Question: I'm trying to implement a dropdown menu on angular. So far I got the list of items to print out, but it looks like the following image:

Simply put, it has no style applied to it. Here's what my code looks like.
index.jade
'''
!!!
html
head
script(src='https://ajax.googleapis.com/ajax/libs/angularjs/1.0.6/angular.min.js')
script(src='js/lib/uibootstrap/ui-bootstrap-tpls-0.6.0.min.js')
...(skip)
body(ng-app="appName")
div(ng-controller="controllerName")
div(class="parent")
span(class="dropdown")
span(class="dropdown-toggle") EBOOKS
ul(class='dropdown-menu')
li(ng-repeat='item in ebook')
a(href="{{item.url}}", target="blank") {{item.title}}
'''
page.js
'''
angular.module('page', ['ui.bootstrap']);
function controllerName($scope) {
$scope.ebook = [{
title: 'Link to Google',
url: 'http://www.google.com/'
},
{ title: 'Link to Bing',
url: 'http://www.bing.com/'
},
{
title: 'A long title testing is being done here lalalala',
url: 'http://duckduckgo.com'
}];
}
'''
I've spent so much time on this but can't seem to make any breakthrough. Please help.
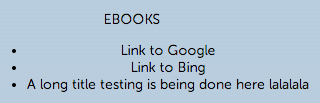
Answer: Your jade does not include the ui-bootstrap CSS file. In this <URL> from the ui-bootstrap page you'll see they use this CSS from a CDN:
<link href="//netdna.bootstrapcdn.com/bootstrap/3.0.3/css/bootstrap.min.css" rel="stylesheet">
I suspect that probably translates to something like
'''
link(href='//netdna.bootstrapcdn.com/bootstrap/3.0.3/css/bootstrap.min.css', rel='stylesheet')
'''
in jade